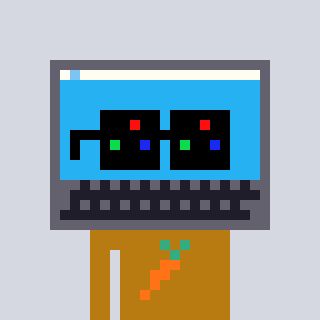
a pixel art character with square black sunglasses, a laptop-shaped head and a gold-colored body on a cool background